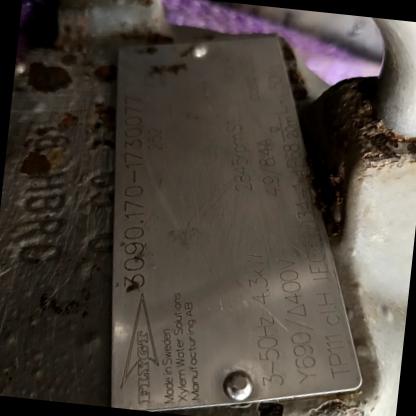
Klasa: tabliczka-znamionowa